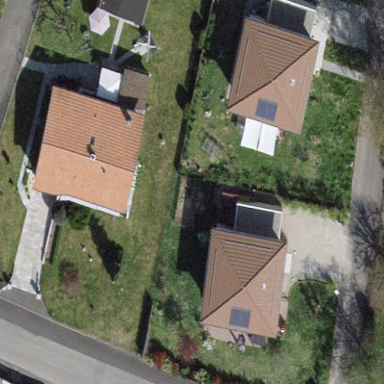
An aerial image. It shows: Garden surrounded by fence.